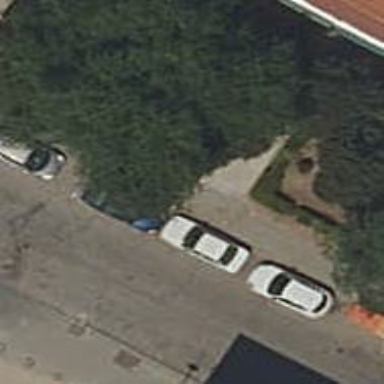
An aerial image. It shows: Motorcycle parking facility.